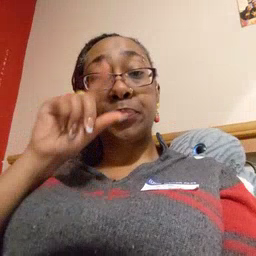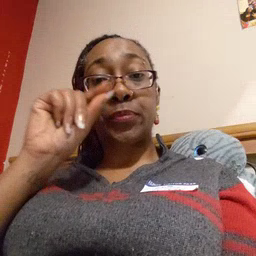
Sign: bird